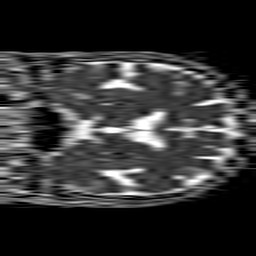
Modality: ADC
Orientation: coronal
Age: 79
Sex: male
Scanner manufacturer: philips
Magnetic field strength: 1.5 T
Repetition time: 4.6 s
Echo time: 0.08631 s